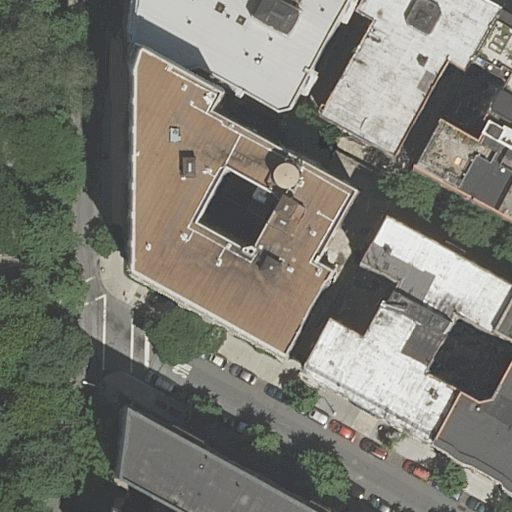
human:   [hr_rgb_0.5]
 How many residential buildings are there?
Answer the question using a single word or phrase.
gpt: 7

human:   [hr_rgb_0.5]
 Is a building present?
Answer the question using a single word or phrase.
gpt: yes

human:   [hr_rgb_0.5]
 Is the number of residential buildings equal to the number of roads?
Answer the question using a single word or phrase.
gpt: no

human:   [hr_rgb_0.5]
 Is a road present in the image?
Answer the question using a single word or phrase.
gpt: yes

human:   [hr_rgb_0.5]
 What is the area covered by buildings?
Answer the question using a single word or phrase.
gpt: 4715m2

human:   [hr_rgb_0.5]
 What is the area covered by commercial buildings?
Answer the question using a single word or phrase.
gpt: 0m2

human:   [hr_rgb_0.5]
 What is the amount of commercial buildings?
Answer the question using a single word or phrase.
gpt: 0

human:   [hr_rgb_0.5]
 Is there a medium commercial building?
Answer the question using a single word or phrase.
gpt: no

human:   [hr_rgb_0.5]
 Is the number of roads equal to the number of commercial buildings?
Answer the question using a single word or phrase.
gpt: no

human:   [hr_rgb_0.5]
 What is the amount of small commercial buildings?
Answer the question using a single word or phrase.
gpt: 0

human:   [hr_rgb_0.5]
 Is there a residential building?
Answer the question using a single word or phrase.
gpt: yes

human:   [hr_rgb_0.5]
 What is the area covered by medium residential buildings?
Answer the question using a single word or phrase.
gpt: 591m2

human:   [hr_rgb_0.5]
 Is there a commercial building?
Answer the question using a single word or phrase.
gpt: no

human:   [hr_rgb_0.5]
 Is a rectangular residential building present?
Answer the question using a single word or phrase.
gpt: yes

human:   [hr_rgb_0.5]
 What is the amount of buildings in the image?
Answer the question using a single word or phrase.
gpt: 7

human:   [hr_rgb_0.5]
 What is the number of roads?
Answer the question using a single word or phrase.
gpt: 2

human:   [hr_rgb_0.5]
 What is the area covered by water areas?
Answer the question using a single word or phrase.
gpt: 0m2

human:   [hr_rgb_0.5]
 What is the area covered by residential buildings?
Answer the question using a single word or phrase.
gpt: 4715m2

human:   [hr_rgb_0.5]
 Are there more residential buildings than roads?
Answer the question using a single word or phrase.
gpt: yes

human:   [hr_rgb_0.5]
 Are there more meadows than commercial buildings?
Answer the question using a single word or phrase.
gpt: no

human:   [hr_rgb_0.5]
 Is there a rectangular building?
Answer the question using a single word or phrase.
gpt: yes

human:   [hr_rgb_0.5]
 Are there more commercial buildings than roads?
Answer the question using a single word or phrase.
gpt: no

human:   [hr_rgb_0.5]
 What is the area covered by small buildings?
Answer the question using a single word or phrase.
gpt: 1m2

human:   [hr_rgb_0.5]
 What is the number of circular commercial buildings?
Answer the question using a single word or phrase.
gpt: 0

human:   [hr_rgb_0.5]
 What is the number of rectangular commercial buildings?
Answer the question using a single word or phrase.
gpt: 0

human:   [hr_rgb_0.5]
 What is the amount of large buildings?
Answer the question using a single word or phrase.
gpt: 4

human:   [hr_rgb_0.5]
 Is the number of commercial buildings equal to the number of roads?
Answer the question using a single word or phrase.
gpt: no

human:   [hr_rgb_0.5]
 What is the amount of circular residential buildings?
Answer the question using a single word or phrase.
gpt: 0

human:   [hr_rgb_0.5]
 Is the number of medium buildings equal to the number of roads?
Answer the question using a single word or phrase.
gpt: yes

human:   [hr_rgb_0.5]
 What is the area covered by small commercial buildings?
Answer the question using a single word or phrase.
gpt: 0m2

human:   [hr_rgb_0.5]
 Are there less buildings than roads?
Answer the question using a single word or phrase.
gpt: no

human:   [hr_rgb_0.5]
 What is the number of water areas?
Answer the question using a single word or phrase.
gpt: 0

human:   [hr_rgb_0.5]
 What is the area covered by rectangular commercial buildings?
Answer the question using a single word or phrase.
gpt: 0m2

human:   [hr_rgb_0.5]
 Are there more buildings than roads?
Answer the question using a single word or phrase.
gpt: yes

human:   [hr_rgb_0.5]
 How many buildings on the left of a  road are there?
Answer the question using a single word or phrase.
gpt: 0

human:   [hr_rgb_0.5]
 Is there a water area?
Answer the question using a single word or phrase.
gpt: no

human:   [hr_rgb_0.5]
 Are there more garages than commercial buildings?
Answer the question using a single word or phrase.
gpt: no

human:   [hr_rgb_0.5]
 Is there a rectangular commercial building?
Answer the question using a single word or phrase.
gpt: no

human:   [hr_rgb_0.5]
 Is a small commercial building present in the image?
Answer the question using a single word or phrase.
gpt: no

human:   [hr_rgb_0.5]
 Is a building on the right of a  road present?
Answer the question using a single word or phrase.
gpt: yes

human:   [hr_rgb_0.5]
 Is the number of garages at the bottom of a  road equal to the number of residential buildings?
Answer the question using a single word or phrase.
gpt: no

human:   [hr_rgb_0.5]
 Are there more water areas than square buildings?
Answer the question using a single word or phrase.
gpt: no

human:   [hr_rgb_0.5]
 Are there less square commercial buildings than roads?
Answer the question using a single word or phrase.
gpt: yes

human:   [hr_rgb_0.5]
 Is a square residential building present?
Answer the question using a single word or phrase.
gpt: no

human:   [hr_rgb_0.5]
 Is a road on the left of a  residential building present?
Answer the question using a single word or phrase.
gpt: yes

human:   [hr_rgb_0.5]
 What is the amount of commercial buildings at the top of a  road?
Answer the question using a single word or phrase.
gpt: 0

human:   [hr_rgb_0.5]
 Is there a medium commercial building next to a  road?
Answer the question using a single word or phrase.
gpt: no

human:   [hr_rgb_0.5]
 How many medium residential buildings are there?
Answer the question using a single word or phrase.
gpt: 2

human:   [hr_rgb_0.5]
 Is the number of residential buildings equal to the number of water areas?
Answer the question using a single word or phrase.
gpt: no

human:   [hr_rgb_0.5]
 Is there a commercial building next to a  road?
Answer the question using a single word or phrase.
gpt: no

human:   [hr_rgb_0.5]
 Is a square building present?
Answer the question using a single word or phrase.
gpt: no

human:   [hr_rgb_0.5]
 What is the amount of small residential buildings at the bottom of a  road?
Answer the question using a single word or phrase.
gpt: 1

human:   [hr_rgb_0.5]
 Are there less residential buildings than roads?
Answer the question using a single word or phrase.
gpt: no

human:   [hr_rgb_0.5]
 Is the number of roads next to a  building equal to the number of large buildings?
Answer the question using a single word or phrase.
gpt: no

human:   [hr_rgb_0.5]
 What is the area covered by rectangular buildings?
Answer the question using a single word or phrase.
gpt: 106m2

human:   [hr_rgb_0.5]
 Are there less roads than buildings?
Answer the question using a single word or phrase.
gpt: yes

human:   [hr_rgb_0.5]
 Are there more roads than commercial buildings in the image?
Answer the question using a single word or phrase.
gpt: yes

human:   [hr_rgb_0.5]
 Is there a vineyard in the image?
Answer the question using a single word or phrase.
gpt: no

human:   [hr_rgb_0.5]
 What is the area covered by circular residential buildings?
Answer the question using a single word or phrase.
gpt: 0m2

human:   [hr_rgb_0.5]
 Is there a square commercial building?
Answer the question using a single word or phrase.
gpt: no

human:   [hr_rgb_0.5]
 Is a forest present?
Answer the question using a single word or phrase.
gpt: no

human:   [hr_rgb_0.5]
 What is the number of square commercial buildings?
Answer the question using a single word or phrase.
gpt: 0

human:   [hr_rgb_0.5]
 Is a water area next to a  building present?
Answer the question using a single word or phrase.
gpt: no

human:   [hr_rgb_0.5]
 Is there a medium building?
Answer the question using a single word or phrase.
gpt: yes